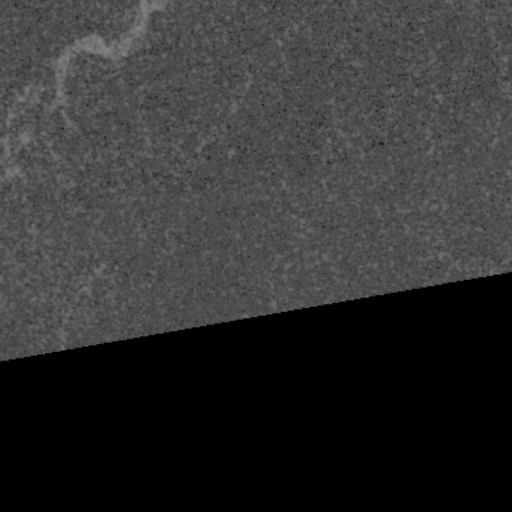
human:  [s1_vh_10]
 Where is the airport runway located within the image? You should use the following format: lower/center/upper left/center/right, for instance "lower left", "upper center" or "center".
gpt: The airport runway is located in the lower center of the image.
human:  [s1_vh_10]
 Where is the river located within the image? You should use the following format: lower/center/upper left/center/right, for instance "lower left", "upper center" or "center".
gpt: The river is located in the lower of the image.
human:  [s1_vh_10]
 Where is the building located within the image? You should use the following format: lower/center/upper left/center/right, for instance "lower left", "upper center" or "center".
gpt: The building is located in the lower left of the image.
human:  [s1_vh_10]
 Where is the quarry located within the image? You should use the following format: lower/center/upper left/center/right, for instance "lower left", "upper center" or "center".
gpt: There is no quarry in the image.

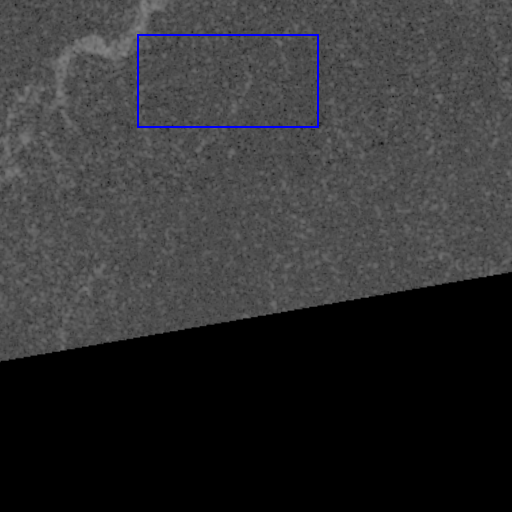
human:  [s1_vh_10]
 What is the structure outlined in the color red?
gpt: There is no red outline.
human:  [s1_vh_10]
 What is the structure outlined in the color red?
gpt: There is no structure outlined in red.